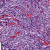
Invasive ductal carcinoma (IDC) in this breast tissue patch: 0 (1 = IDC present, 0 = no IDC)